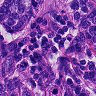
Metastatic tissue present: yes